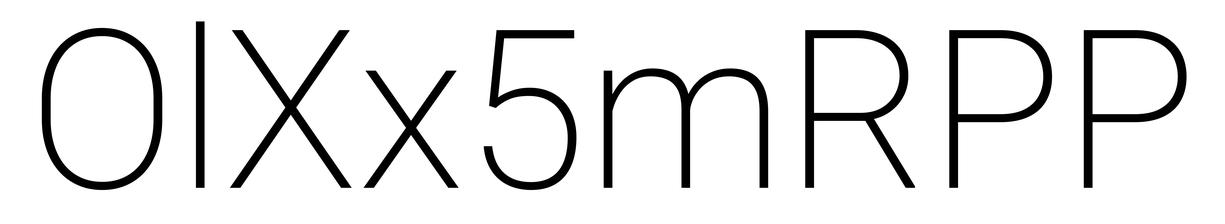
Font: Roboto_ExtraLight